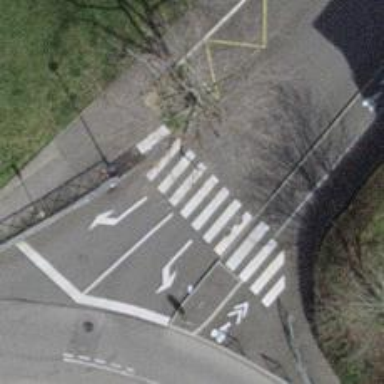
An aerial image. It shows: Marked crossing on the road.